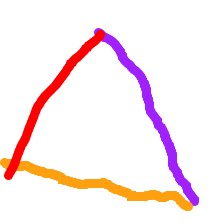
Shape: triangle